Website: walmart
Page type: receipt
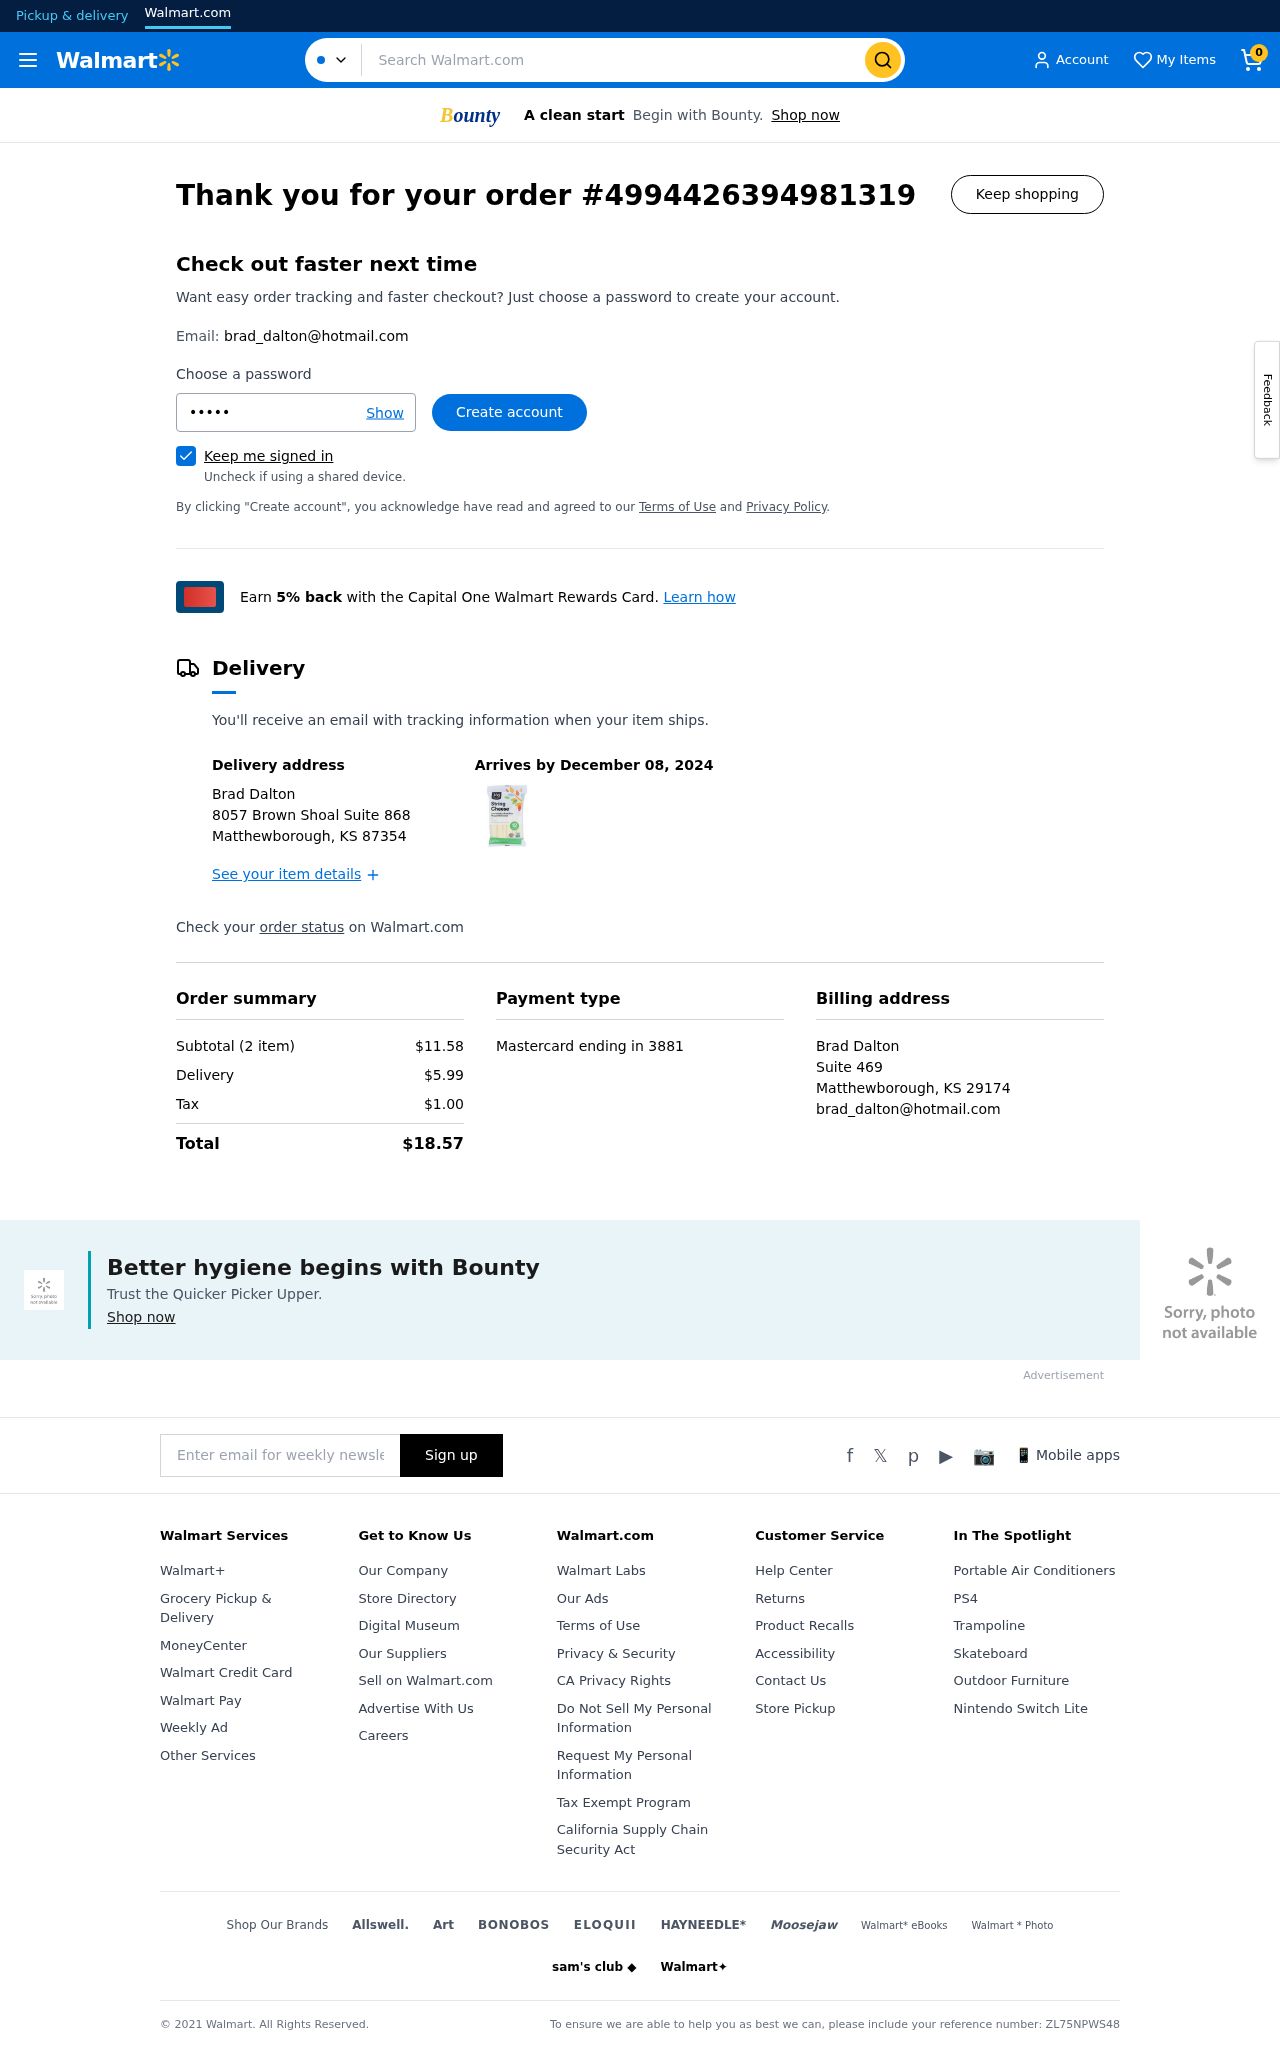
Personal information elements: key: PII_CARD_LAST4
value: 3881
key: PII_CARD_TYPE
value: Mastercard
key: PII_CITY_STATE_ZIP
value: Matthewborough, KS 87354
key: PII_CITY_STATE_ZIP2
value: Matthewborough, KS 29174
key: PII_EMAIL
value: brad_dalton@hotmail.com
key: PII_EMAIL2
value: brad_dalton@hotmail.com
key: PII_FULLNAME
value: Brad Dalton
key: PII_FULLNAME2
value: Brad Dalton
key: PII_STREET
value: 8057 Brown Shoal Suite 868
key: PII_STREET2
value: Suite 469
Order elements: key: ORDER_NUM_ITEMS
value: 0
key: ORDER_ID
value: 4994426394981319
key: ORDER_DELIVERY_DATE
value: December 08, 2024
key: ORDER_NUM_ITEMS
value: Subtotal (2 item)
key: ORDER_SUBTOTAL
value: $11.58
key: ORDER_SHIPPING_COST
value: $5.99
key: ORDER_TAX
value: $1.00
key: ORDER_TOTAL
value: $18.57
Search elements: key: HEADER_SEARCH
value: Search Walmart.com